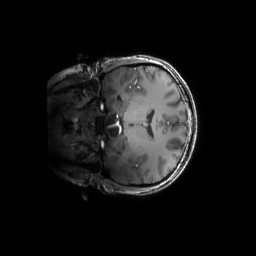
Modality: T1w
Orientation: coronal
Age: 25
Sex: female
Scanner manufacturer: siemens
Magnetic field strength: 6.98 T
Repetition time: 2.37 s
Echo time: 0.00231 s